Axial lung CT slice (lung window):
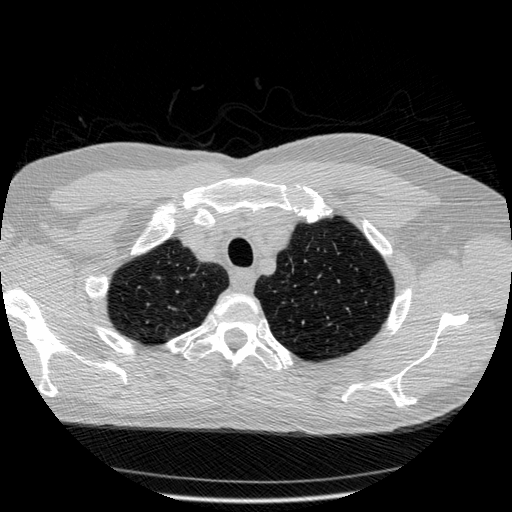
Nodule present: no